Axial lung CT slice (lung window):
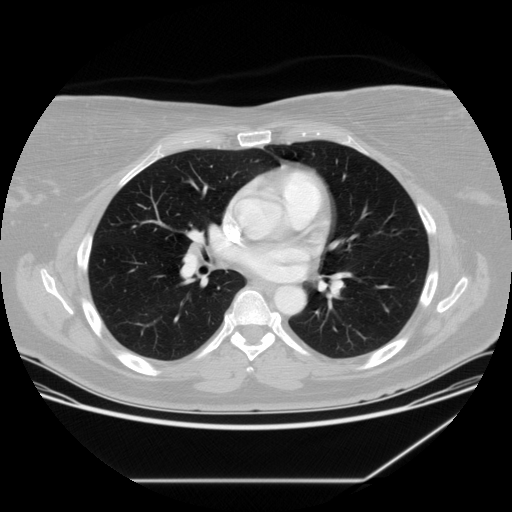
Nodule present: no